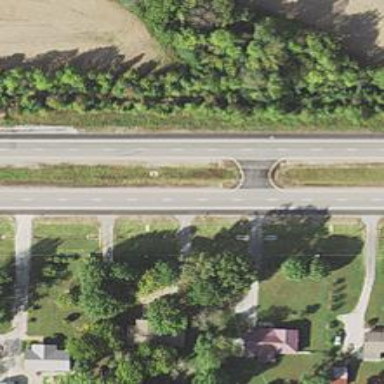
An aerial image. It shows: Trunk highway.